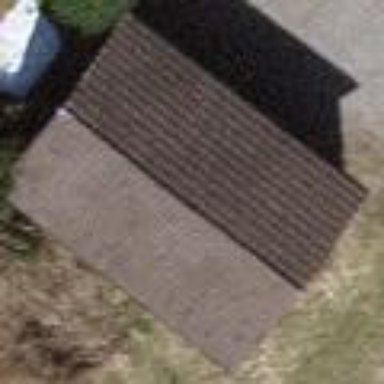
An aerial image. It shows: Garage building.